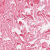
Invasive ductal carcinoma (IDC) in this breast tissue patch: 0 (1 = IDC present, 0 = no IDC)